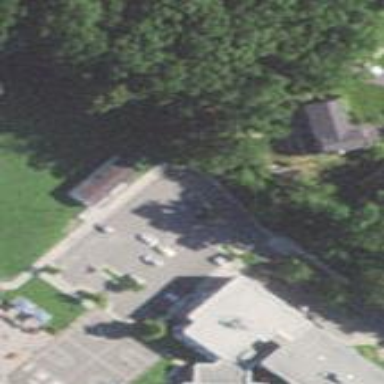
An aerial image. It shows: Parking area with surface.